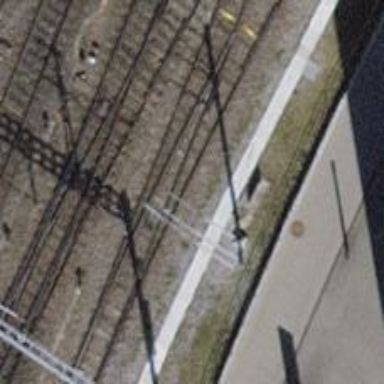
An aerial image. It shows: Yard with single rail track. The railway track is electrified with contact line for service purposes.